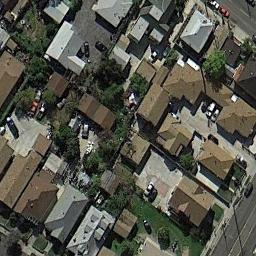
Label: residential